Question: How could I factor this code. i'm a Rails newbie and know it should be possible to DRY this and factor it:
'''
MyApp::Application.routes.draw do
match "/france", to: 'static_pages#set_france_in_session_and_redirect', via: 'get'
match "/germany", to: 'static_pages#set_germany_in_session_and_redirect', via: 'get'
match "/unitedstates", to: 'static_pages#set_us_in_session_and_redirect', path: 'us', via: 'get'
match "/andsoon.....", to: 'static_pages#set_us_in_session_and_redirect', path: 'us', via: 'get'
end
'''
As i will use it for about 20 countries couldn't I factor this , in order , not to have 20 lines of code?
Following all the insightful answers/suggestions (thanks!), I think I have not provided enough context and info on my objectives. So I'll give here more insights as answers do not answer what I'd like to do due to lack of relevant info on my part.
Here's the deal: I'm trying to build a daily deal Rails app.
I have a homepage called <URL>
Thanks to IP detection (geocoder gem), when a French user loads the homepage, he arrives on <URL>.
Now, the user has the ability to go to a page called <URL> and chooses another country if he wishes: see below

If he clicks on "Germany", this does basically 2 things:
1. set in session[:country]= Germany
2. then redirects him to the homepage myapp.com (but with 'germany' now stored in the session so I can only display to him 'deals for German residents')
I have that I know is not very Rails-way but definitely want to keep it like that : <URL>
So that's why I could not use params as one person suggested
session[:counrty] = params[:country]
Indeed, using params<URL>
So the "trick" I found which is not Rails-way and I know it's not object oriented is the following:
The page <URL>
'''
<p>
<%= link_to "MyApp France", france_path,
confirm: "Are you sure you want to switch to MyApp France?" %><br/>
<%= link_to "MyApp Germany", germany_path,
confirm: "Are you sure you want to switch to MyApp Germany? " %><br/>
<%= link_to "MyApp US", unitedstates_path,
confirm: "Are you sure you want to switch to MyApp US? " %>
</p>
'''
Then once they clicked on this link (for example on the german one), the visitor is sent to
germany_path for which I created a route:
'''
match "/france", to: 'static_pages#set_france_in_session_and_redirect', via: 'get'
match "/germany", to: 'static_pages#set_germany_in_session_and_redirect', via: 'get'
match "/unitedstates", to: 'static_pages#set_us_in_session_and_redirect', path: 'us', via: 'get'
'''
And static_pages#set_germany_in_session_and_redirect points to /app/controllers/static_pages_controller.rb:
'''
# Enable not logged-in user to choose country version in the page/global)
def set_france_in_session_and_redirect
session[:country] = "France"
redirect_to_root
end
def set_germany_in_session_and_redirect
session[:country] = "Germany"
redirect_to_root
end
def set_us_in_session_and_redirect
session[:country] = "United States"
redirect_to_root
end
'''
Clearly it's not Rails-way and I want to improve that, learning from you guys but I don't know how to do it.
Can you help me do this but in a better Rails-way, clean and proper ?
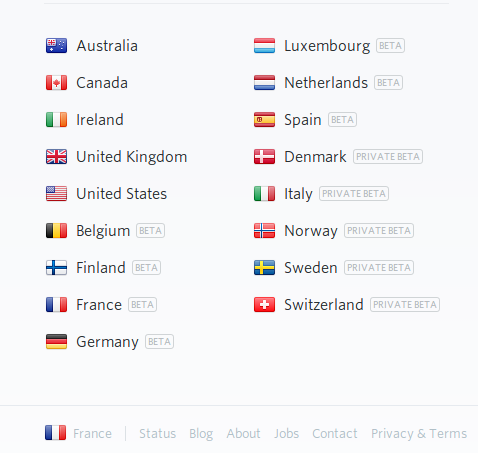
Answer: Seems like you made 20 different actions for setting one session variable only. So combine all action and make one action and send country info/name in parameters and there set in session and redirect it appropriately.
'''
def set_countries_session
session[:counrty] = params[:country]
redirect 'your path'
end
'''
If you still want to go with your approach of 20 actions and then you can refactor your routes code by using an array of countries
'''
['germany', 'france', 'so on'].each do |country|
match "/#{country}", to: "static_pages#set_#{country}_in_session_and_redirect", via: 'get'
end
'''